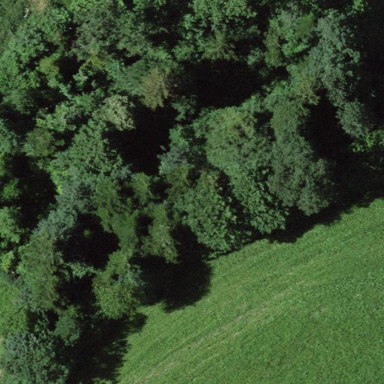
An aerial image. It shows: Forest area.